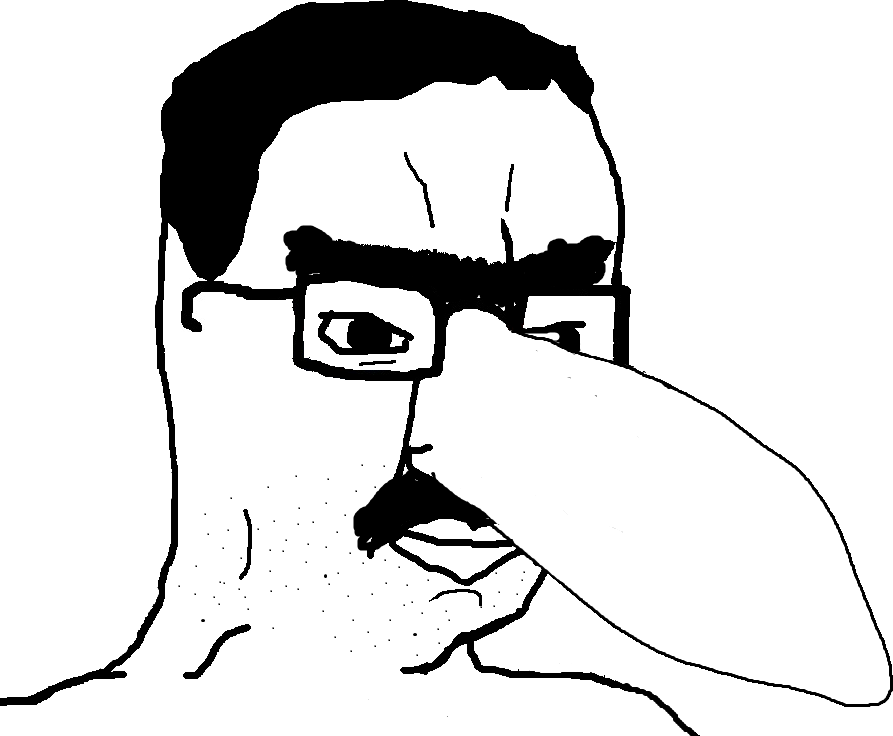
Label: 5_Poljak